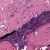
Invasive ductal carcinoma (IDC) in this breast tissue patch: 0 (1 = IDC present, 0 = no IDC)